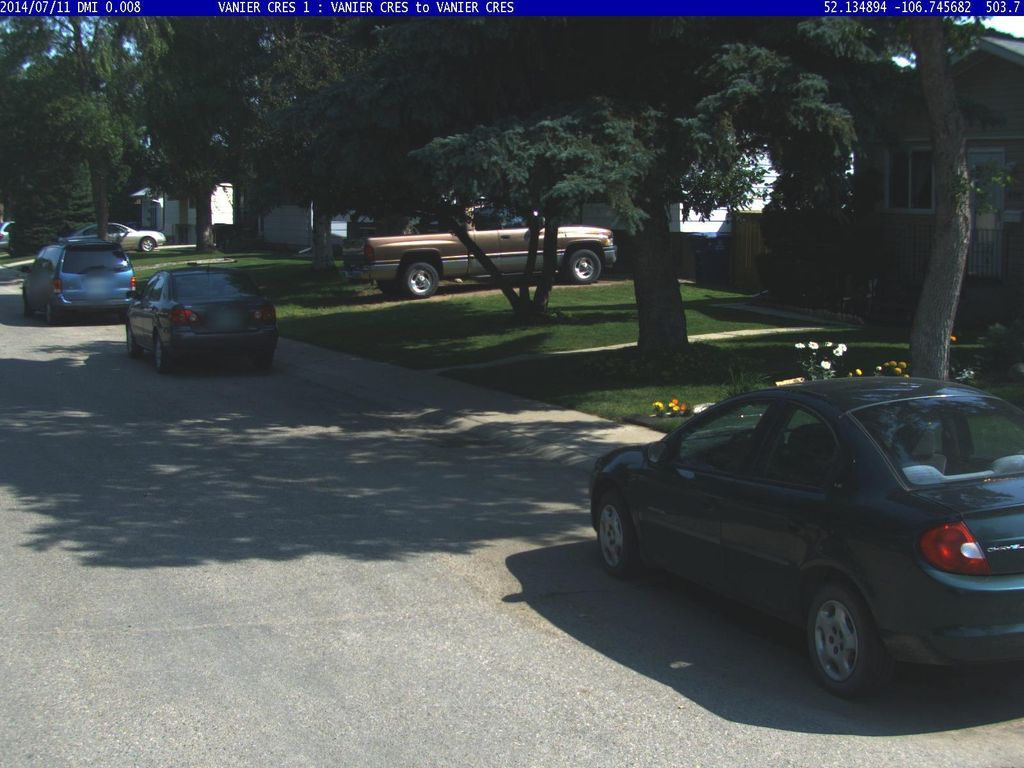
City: saskatoon